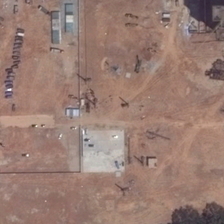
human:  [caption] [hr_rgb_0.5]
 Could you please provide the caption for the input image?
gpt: many trees were planted around the bare land .

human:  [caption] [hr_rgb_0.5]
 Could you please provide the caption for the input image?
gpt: many cars were parked on the bare land .

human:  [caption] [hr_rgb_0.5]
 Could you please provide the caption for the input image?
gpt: many trees were planted around the bare land .

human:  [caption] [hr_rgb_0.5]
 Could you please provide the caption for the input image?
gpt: many cars were parked on the bare land .

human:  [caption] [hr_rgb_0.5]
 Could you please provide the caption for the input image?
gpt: many cars were parked on the bare land .